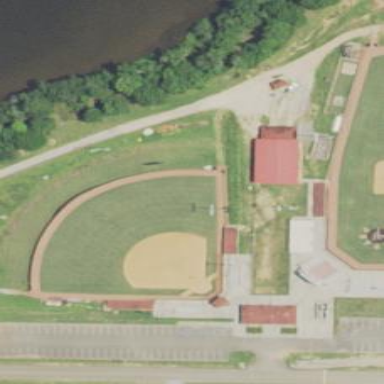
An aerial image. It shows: Softball pitch for leisure sports.